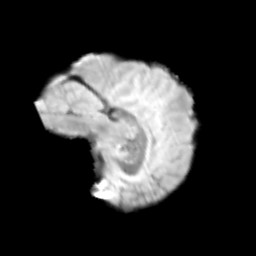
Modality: T2w
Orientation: sagittal
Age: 9
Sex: male
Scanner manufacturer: siemens
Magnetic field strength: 3 T
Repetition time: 3.8 s
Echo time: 0.07 s